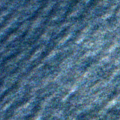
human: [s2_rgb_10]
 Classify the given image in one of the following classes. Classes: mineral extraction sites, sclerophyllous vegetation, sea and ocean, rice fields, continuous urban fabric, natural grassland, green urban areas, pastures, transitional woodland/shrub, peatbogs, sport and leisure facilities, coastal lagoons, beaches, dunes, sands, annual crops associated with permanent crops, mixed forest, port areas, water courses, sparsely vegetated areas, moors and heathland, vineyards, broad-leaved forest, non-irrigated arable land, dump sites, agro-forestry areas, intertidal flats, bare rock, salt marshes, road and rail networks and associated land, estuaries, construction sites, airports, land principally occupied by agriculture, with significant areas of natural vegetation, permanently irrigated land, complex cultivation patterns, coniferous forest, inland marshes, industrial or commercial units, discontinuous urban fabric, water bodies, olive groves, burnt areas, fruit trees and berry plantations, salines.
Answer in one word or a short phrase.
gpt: sea and ocean